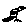
Label: bird